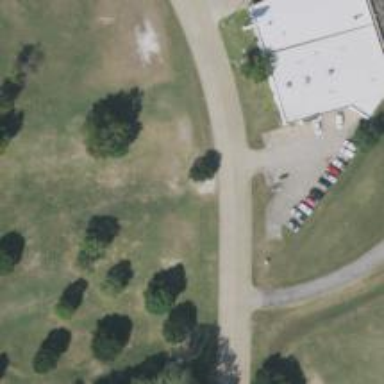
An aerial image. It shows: Disc golf tee area.